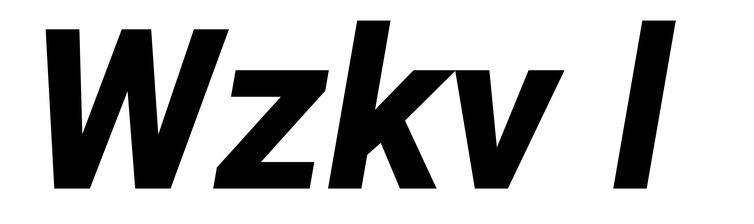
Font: Roboto-Italic_ExtraBold_Italic